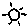
Label: sun